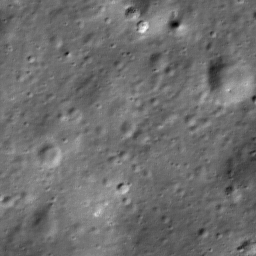
Host type: background_regolith
Lunar coordinates: latitude nan, longitude nan